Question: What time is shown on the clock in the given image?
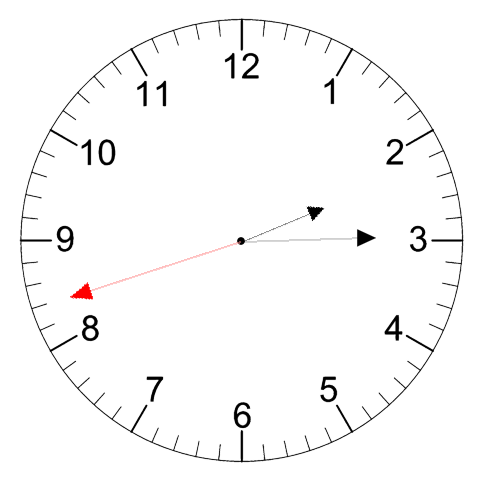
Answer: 02:14:42